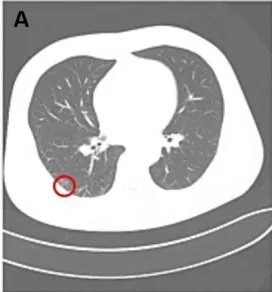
The patient underwent Chest CT on 2023/3/6 (A) There was a little exudation in the lower lobe of the right lung, with localized interstitial changes. There was still exudation in the lower lobe of the right lung, but the extent of the lesion was reduced compared with.
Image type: radiology (ct)